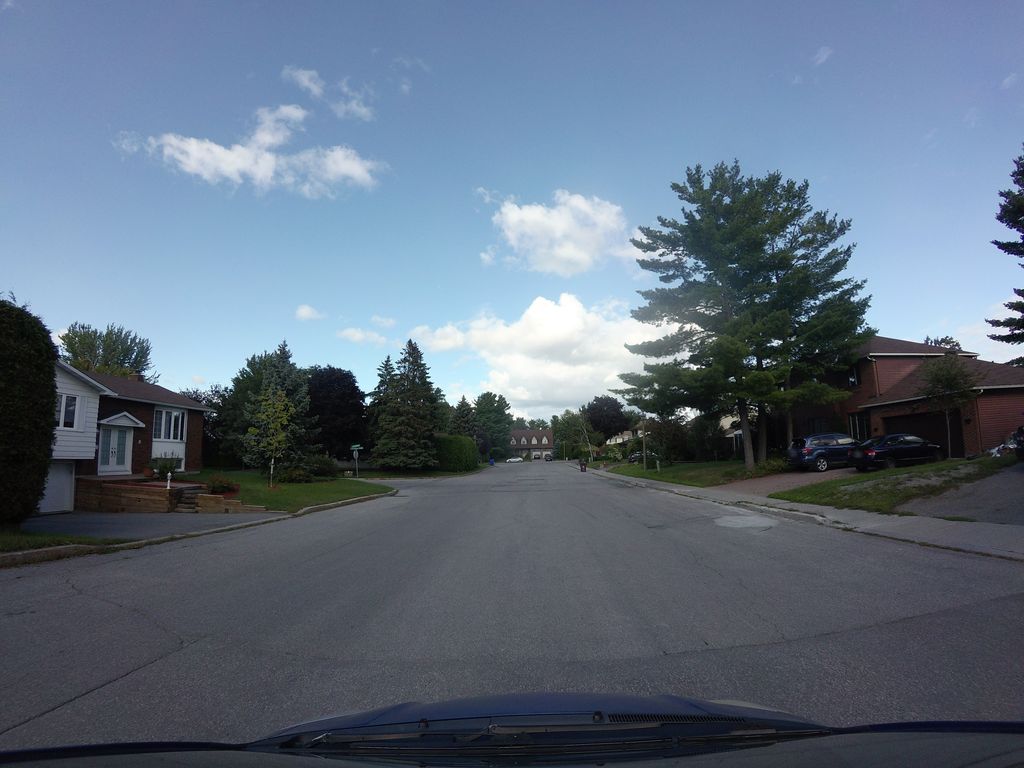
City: ottawa-gatineau